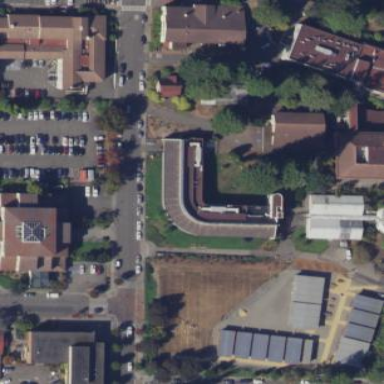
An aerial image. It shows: View of university building.